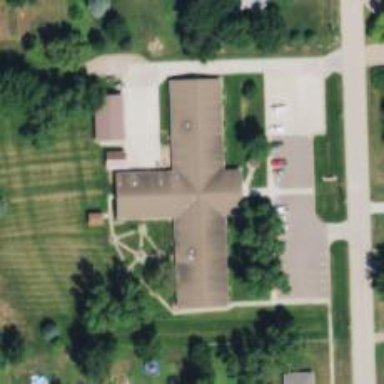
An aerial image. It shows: Nursing home.